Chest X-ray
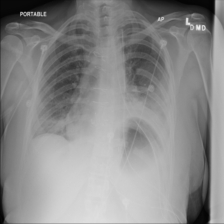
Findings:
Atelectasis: negative
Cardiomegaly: negative
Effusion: negative
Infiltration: negative
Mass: negative
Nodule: negative
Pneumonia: negative
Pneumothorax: negative
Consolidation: negative
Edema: negative
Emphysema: negative
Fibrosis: negative
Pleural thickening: negative
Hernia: negative